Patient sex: M
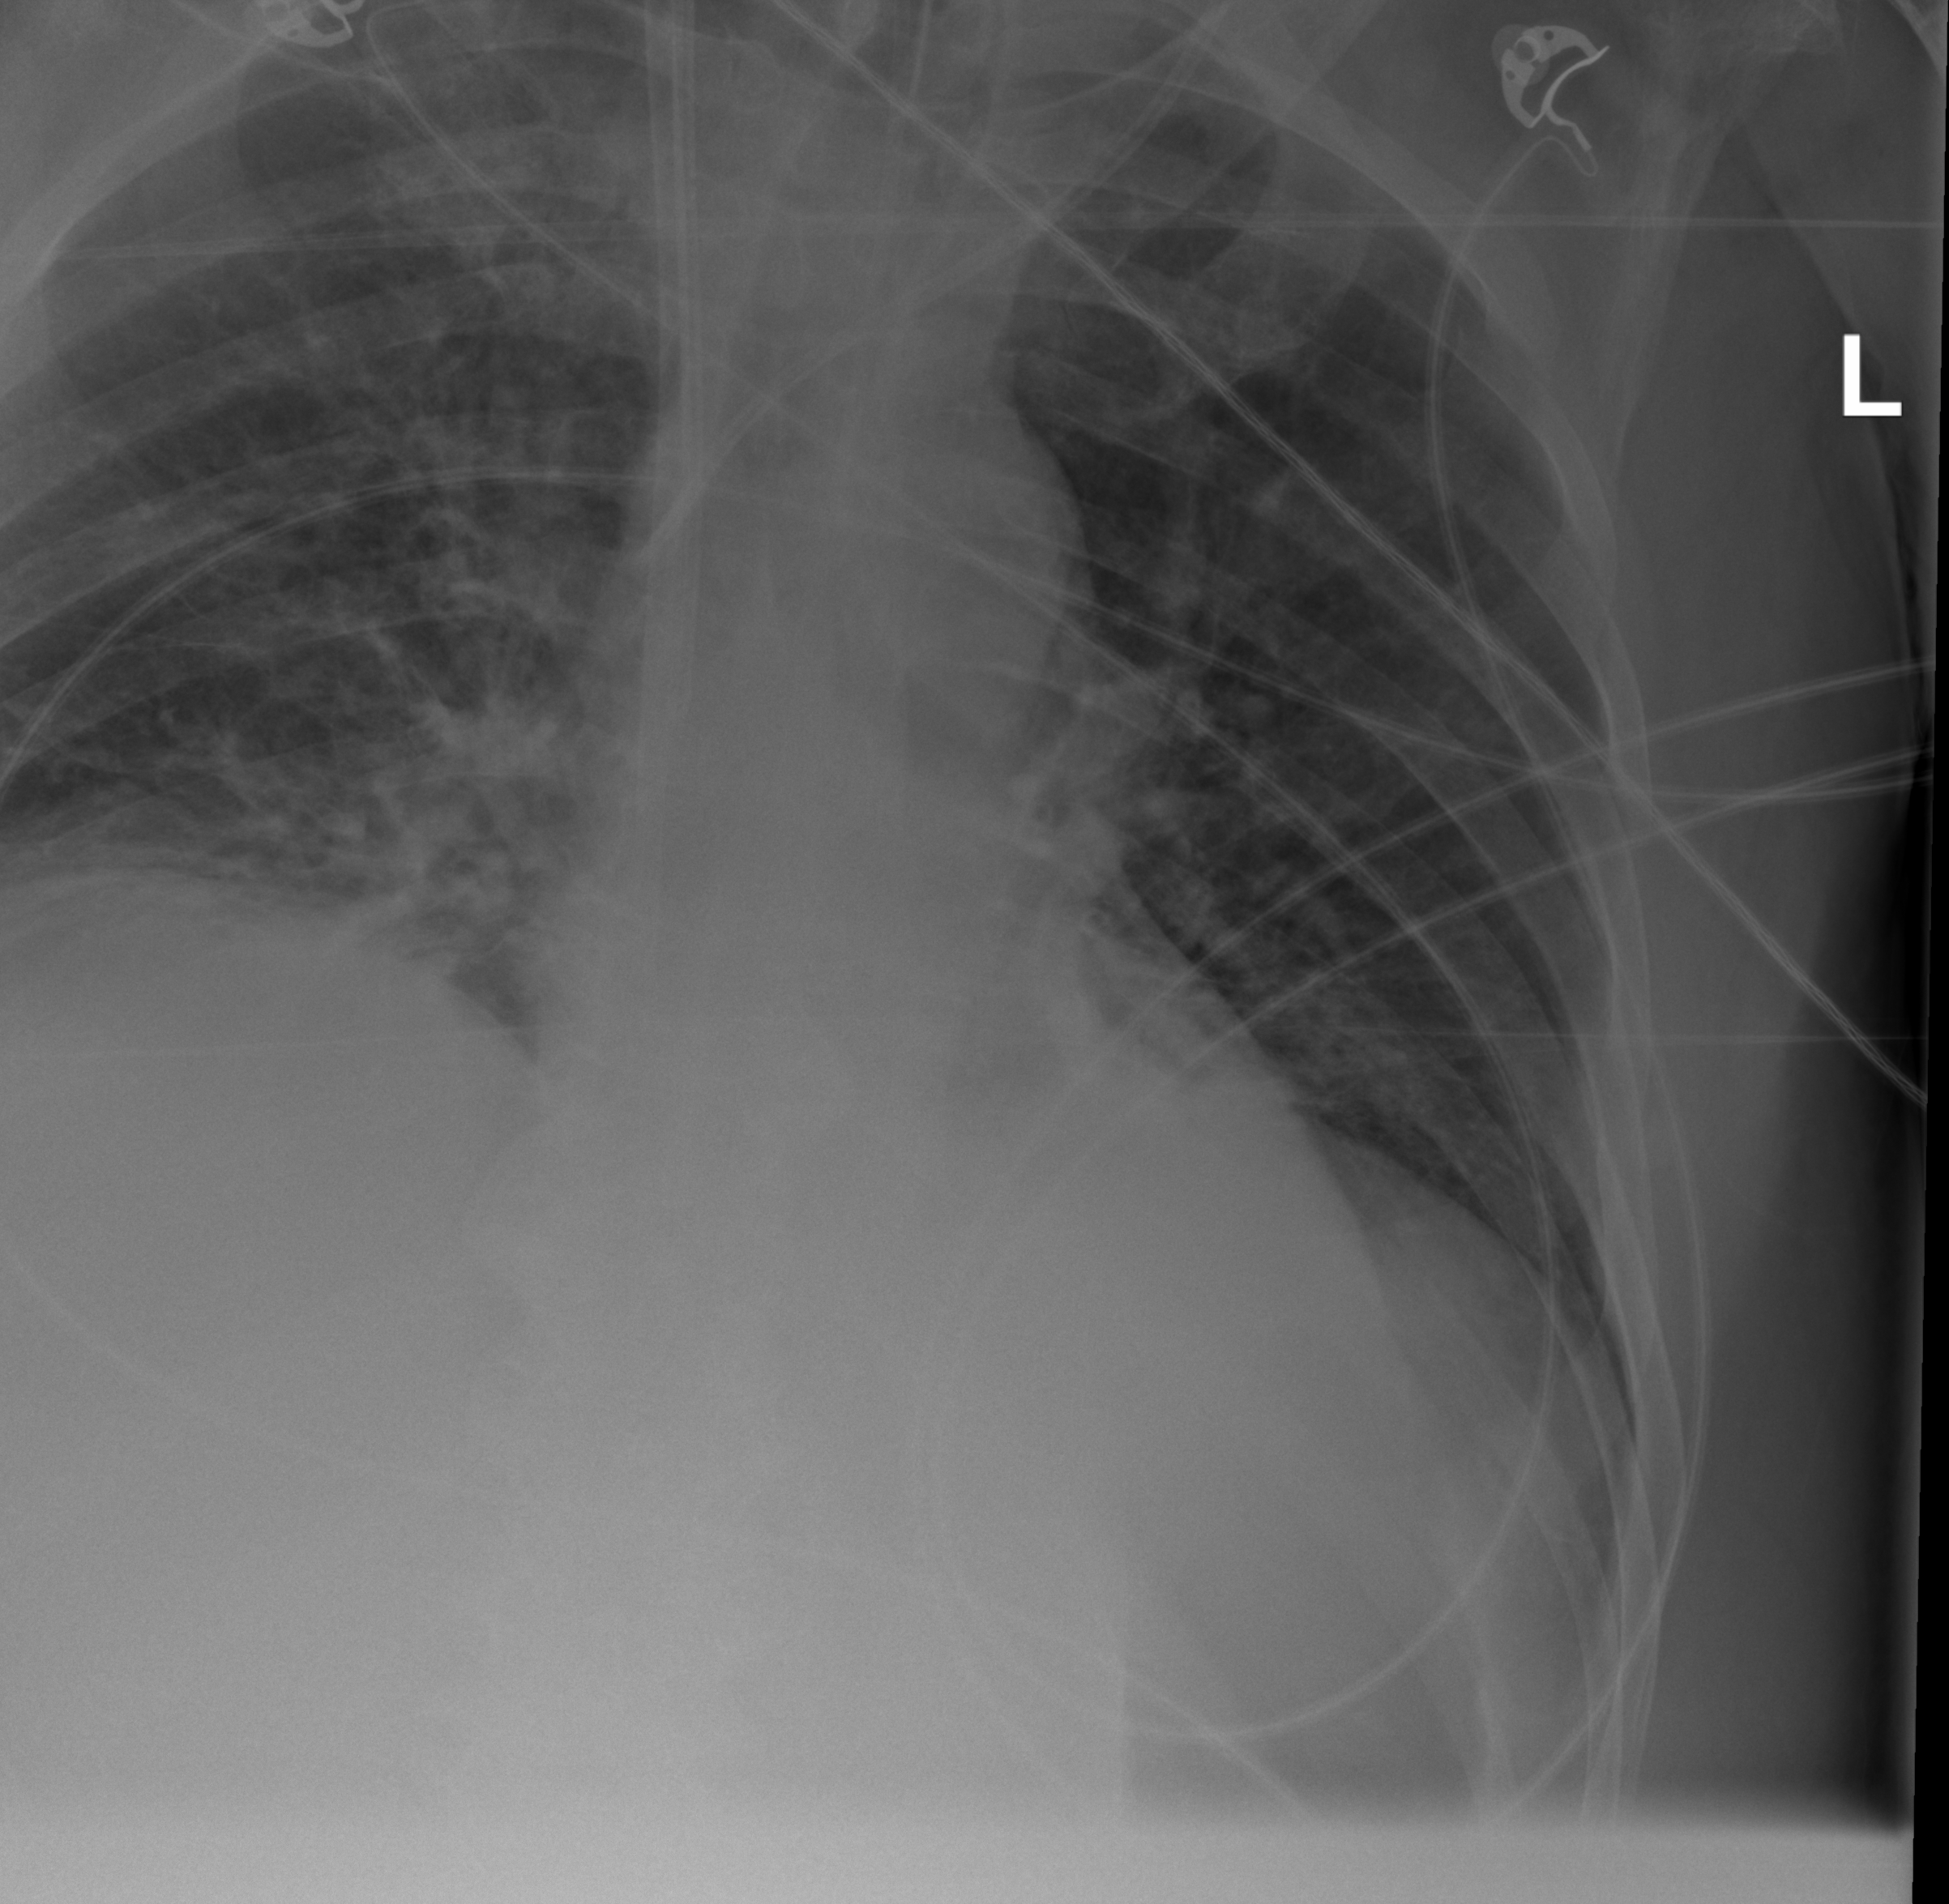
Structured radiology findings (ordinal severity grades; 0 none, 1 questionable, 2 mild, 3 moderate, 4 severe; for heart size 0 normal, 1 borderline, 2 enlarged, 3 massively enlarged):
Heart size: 0
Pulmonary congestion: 2
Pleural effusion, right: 0
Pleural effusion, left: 0
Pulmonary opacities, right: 2
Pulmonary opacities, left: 2
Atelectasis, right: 3
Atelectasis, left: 2